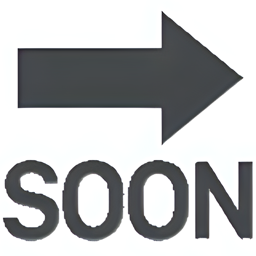
Name: soon with rightwards arrow above
Emoji: 🔜
Group: Symbols
Sub-group: arrow